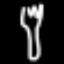
Label: fork